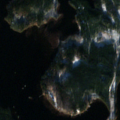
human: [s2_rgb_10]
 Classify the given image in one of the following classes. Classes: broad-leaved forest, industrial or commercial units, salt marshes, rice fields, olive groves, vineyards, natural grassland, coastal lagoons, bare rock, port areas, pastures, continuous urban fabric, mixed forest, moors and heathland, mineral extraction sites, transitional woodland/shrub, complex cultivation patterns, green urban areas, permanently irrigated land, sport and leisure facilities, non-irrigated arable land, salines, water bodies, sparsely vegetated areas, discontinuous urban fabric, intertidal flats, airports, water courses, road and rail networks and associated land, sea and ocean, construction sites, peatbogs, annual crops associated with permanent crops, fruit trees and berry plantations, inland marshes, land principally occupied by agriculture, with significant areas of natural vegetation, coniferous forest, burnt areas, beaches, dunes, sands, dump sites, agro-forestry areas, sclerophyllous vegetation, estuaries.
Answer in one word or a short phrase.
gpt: coniferous forest, water bodies